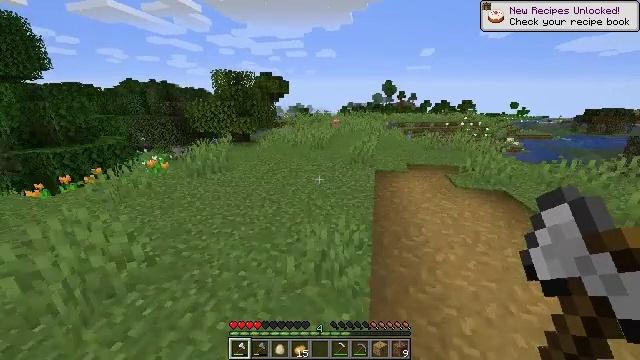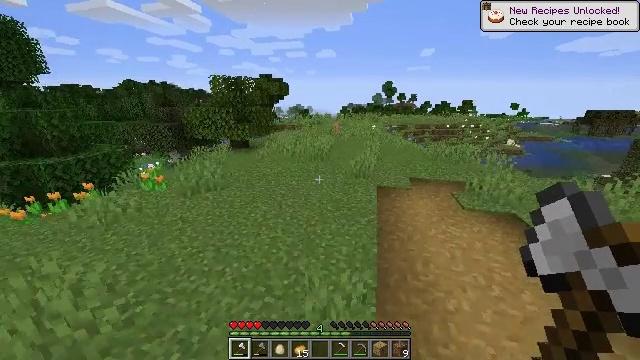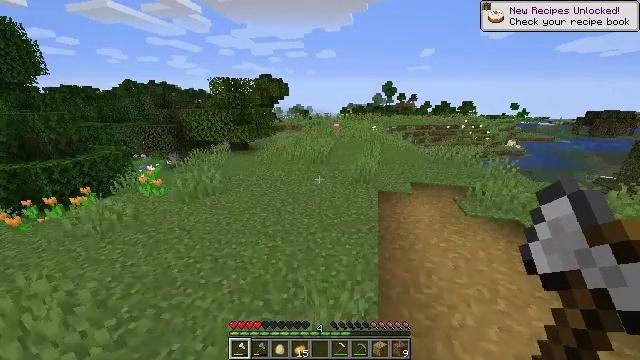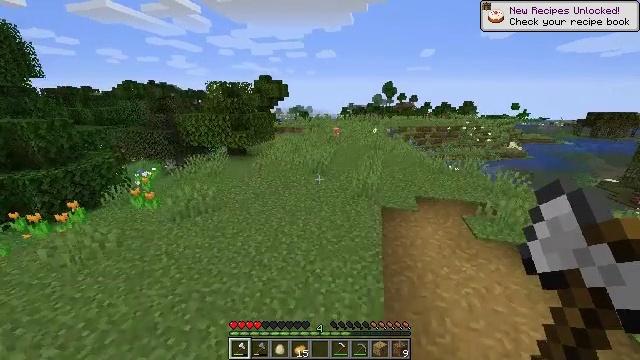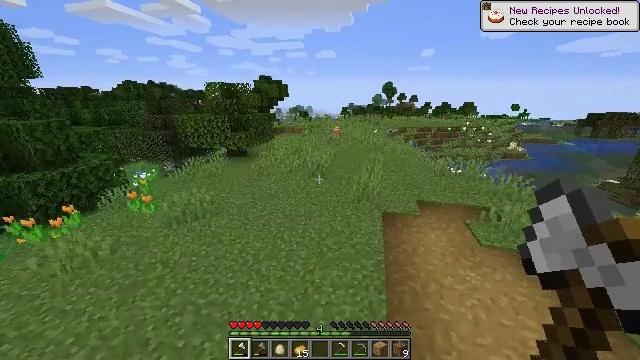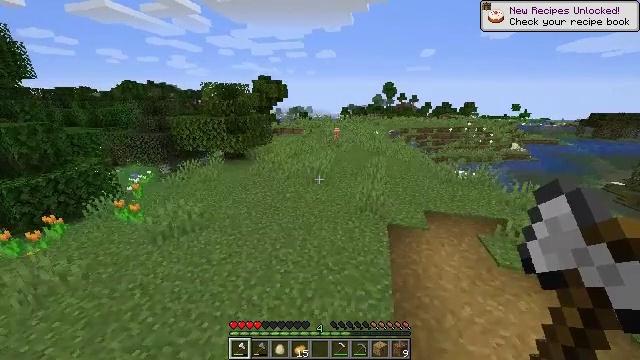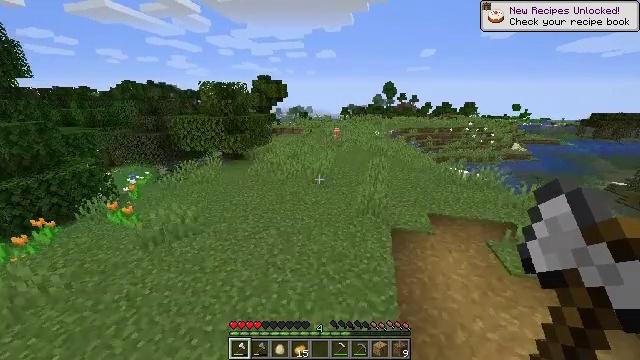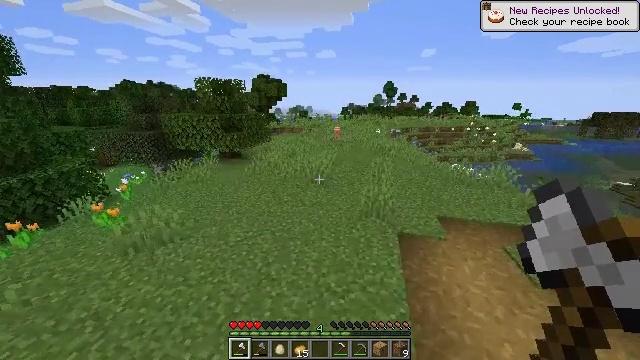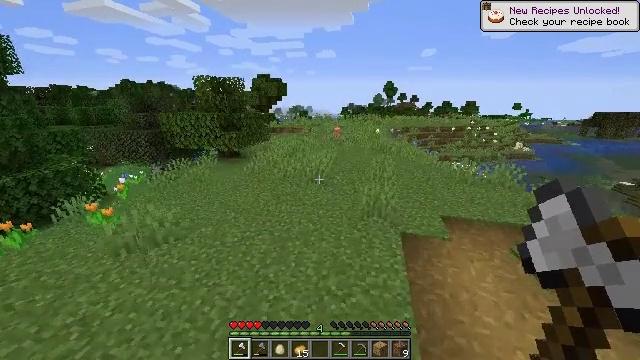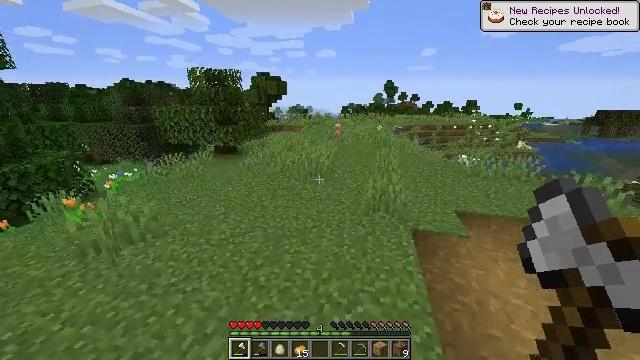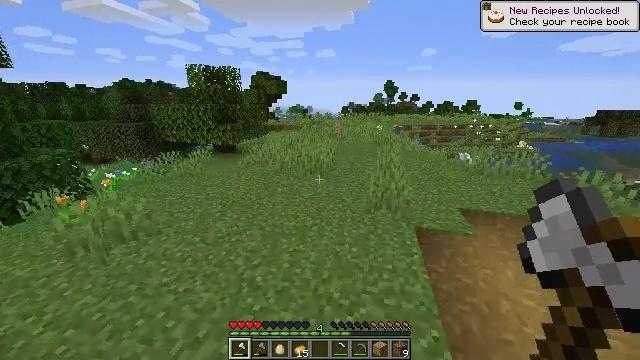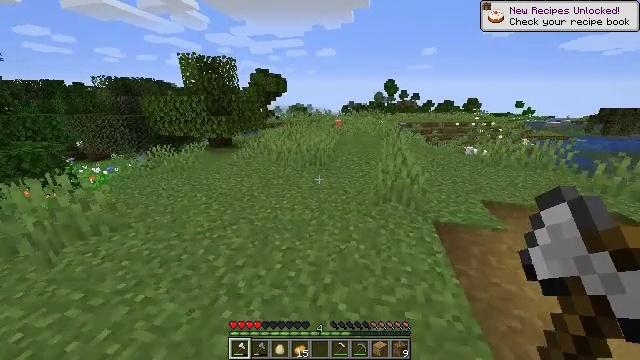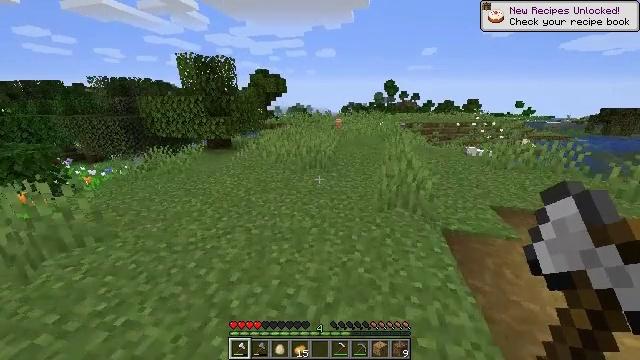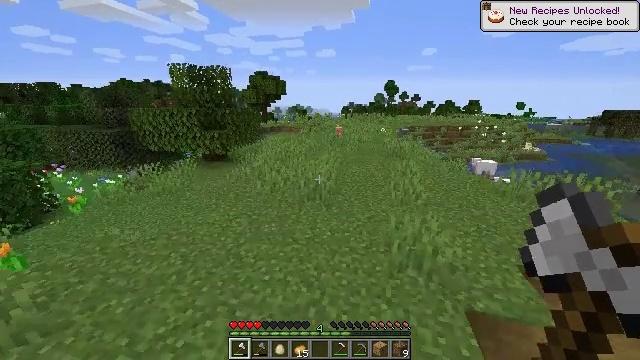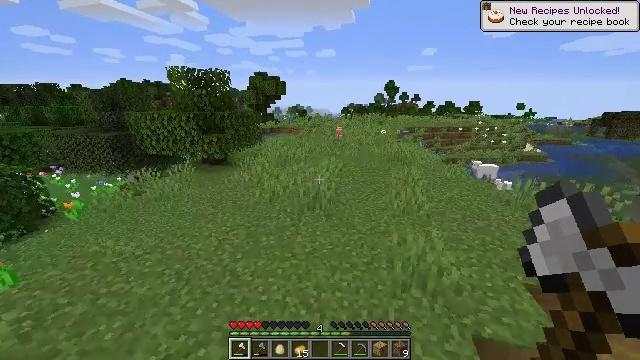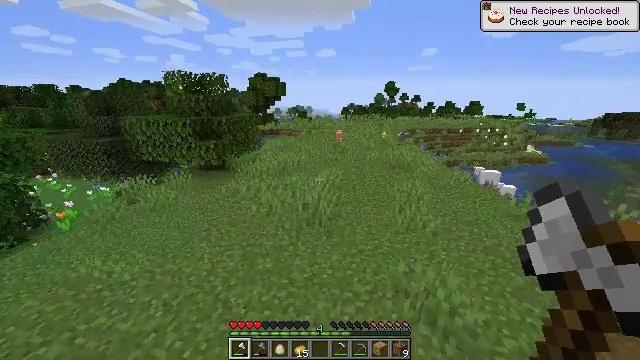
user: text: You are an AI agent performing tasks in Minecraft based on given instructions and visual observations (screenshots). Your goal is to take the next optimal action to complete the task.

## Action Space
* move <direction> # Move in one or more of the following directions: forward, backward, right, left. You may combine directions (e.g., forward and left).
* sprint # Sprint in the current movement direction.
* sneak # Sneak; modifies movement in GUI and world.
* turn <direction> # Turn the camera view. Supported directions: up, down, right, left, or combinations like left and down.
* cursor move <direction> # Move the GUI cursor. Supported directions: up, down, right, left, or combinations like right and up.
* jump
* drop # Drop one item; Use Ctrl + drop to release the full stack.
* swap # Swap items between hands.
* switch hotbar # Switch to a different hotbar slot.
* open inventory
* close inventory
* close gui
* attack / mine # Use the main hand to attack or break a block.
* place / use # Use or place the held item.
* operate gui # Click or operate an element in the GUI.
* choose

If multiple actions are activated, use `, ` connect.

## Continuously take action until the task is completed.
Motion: motion action
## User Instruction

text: Mine the bee nest.
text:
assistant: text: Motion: move forward, sprint, jump
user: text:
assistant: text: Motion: move forward, sprint, jump
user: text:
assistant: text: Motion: move forward, sprint, jump
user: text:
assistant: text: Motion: move forward, sprint, jump
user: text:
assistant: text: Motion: move forward, sprint, jump
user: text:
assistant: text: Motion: move forward, sprint, jump
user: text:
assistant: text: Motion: move forward, sprint, jump
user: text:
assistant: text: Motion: move forward, sprint, jump
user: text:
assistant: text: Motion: move forward, sprint, jump
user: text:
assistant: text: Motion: move forward, sprint, jump
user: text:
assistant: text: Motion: move forward, sprint, jump
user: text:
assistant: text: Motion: move forward, sprint, jump
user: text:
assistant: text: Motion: move forward, sprint, jump
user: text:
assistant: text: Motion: move forward, sprint, jump
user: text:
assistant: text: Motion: move forward, sprint, jump
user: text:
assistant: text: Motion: move forward, sprint, jump
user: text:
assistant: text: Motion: move forward, sprint, turn right, jump
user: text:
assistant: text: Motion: move forward, sprint, jump
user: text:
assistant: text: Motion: move forward, sprint, jump
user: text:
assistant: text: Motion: move forward, sprint, jump
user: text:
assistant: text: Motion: move forward, sprint, jump
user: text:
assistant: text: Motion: move forward, sprint, jump
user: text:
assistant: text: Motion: move forward, sprint, jump
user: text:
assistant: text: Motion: move forward, sprint, jump
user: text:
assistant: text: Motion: move forward, sprint, jump
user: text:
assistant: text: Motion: move forward, sprint, jump
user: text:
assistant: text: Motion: move forward, sprint, jump
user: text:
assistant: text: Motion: move forward, sprint, jump
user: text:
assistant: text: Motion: move forward, sprint, jump
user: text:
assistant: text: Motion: move forward, sprint, jump